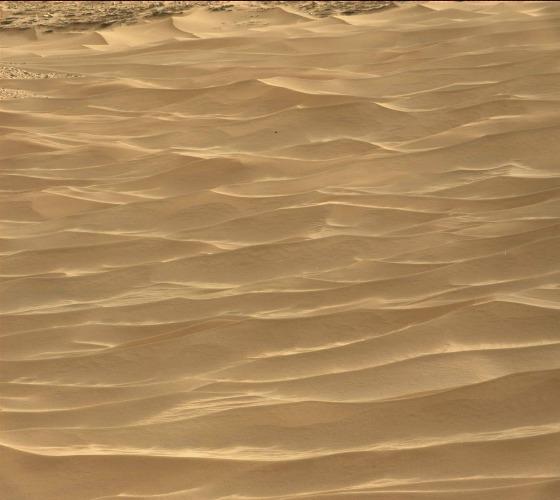
Terrain classes present: Gravel / Sand / Soil